Field crop: maize
Growth stage: 2
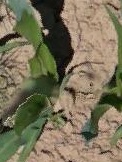
Species: maize